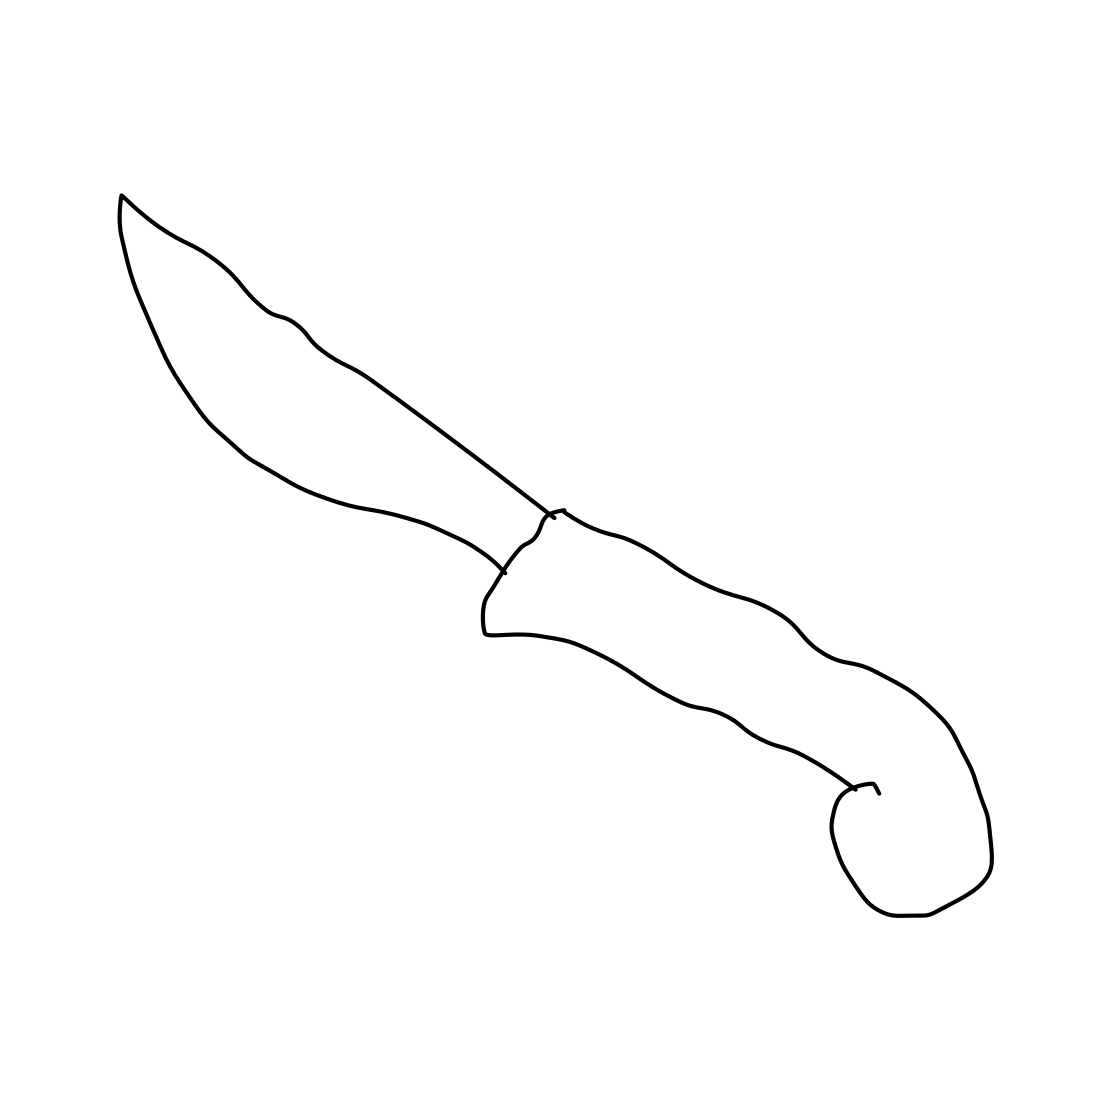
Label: knife